Question: In WPF and xaml i want to have a combo box with items like list0 - list5
Now, when i select that item or index i want it to display in a list box.
I want it to populate the list box with those words below and the correct index like if i select the first one "List0" it displays in the list box:
'''
foo0
bar0
baz0
toto0
tintin0
'''
So, when i select "list3" in the combobox
It will display those words with the right index thats selected... can this be done with xaml?
If this cant be done in xaml can i do this in C# with xaml project?
here is a pic of what i want to accomplish!

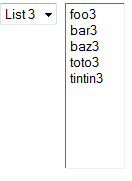
Answer: Working XAML-Only example:
'''
xmlns:sys="clr-namespace:System;assembly=mscorlib"
'''
'''
<StackPanel>
<ComboBox Name="cb" SelectedIndex="0">
<ComboBoxItem Content="List0"/>
<ComboBoxItem Content="List1"/>
<ComboBoxItem Content="List2"/>
<ComboBoxItem Content="List3"/>
<ComboBoxItem Content="List4"/>
<ComboBoxItem Content="List5"/>
</ComboBox>
<ListBox>
<ListBox.ItemsSource>
<x:Array Type="{x:Type sys:String}">
<sys:String>foo</sys:String>
<sys:String>bar</sys:String>
<sys:String>baz</sys:String>
<sys:String>toto</sys:String>
<sys:String>tintin</sys:String>
</x:Array>
</ListBox.ItemsSource>
<ListBox.ItemTemplate>
<DataTemplate>
<TextBlock>
<TextBlock.Text>
<MultiBinding StringFormat="{}{0}{1}">
<Binding Mode="OneWay"/>
<Binding Path="SelectedIndex" ElementName="cb"/>
</MultiBinding>
</TextBlock.Text>
</TextBlock>
</DataTemplate>
</ListBox.ItemTemplate>
</ListBox>
</StackPanel>
'''